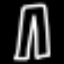
Label: pants